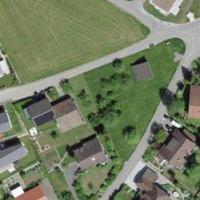
EUNIS habitat code: 54
Species observed at this site:
Corvus corone
Alcedo atthis
Emberiza cirlus
Aegithalos caudatus
Jynx torquilla
Sylvia atricapilla
Spinus spinus
Poecile palustris
Pernis apivorus
Ardea alba
Erithacus rubecula
Cuculus canorus
Dryocopus martius
Artemisia vulgaris
Phoenicurus ochruros
Corvus corax
Periparus ater
Tringa ochropus
Cyanistes caeruleus
Lophophanes cristatus
Sturnus vulgaris
Chloris chloris
Pyrrhula pyrrhula
Troglodytes troglodytes
Passer domesticus
Passer montanus
Turdus merula
Hirundo rustica
Milvus migrans
Milvus milvus
Upupa epops
Turdus pilaris
Regulus regulus
Coccothraustes coccothraustes
Phylloscopus trochilus
Motacilla alba
Delichon urbicum
Certhia brachydactyla
Turdus philomelos
Falco subbuteo
Emberiza citrinella
Anthus spinoletta
Dendrocopos major
Hemerocallis fulva
Prunella modularis
Buteo buteo
Anthus pratensis
Turdus iliacus
Muscicapa striata
Phylloscopus collybita
Luscinia megarhynchos
Pica pica
Sitta europaea
Garrulus glandarius
Columba livia
Falco tinnunculus
Picus viridis
Motacilla cinerea
Grus grus
Anas platyrhynchos
Linaria cannabina
Streptopelia decaocto
Acrocephalus palustris
Fringilla coelebs
Coloeus monedula
Carduelis carduelis
Columba palumbus
Fringilla montifringilla
Lullula arborea
Parus major
Ciconia ciconia
Cotinus coggygria
Accipiter nisus